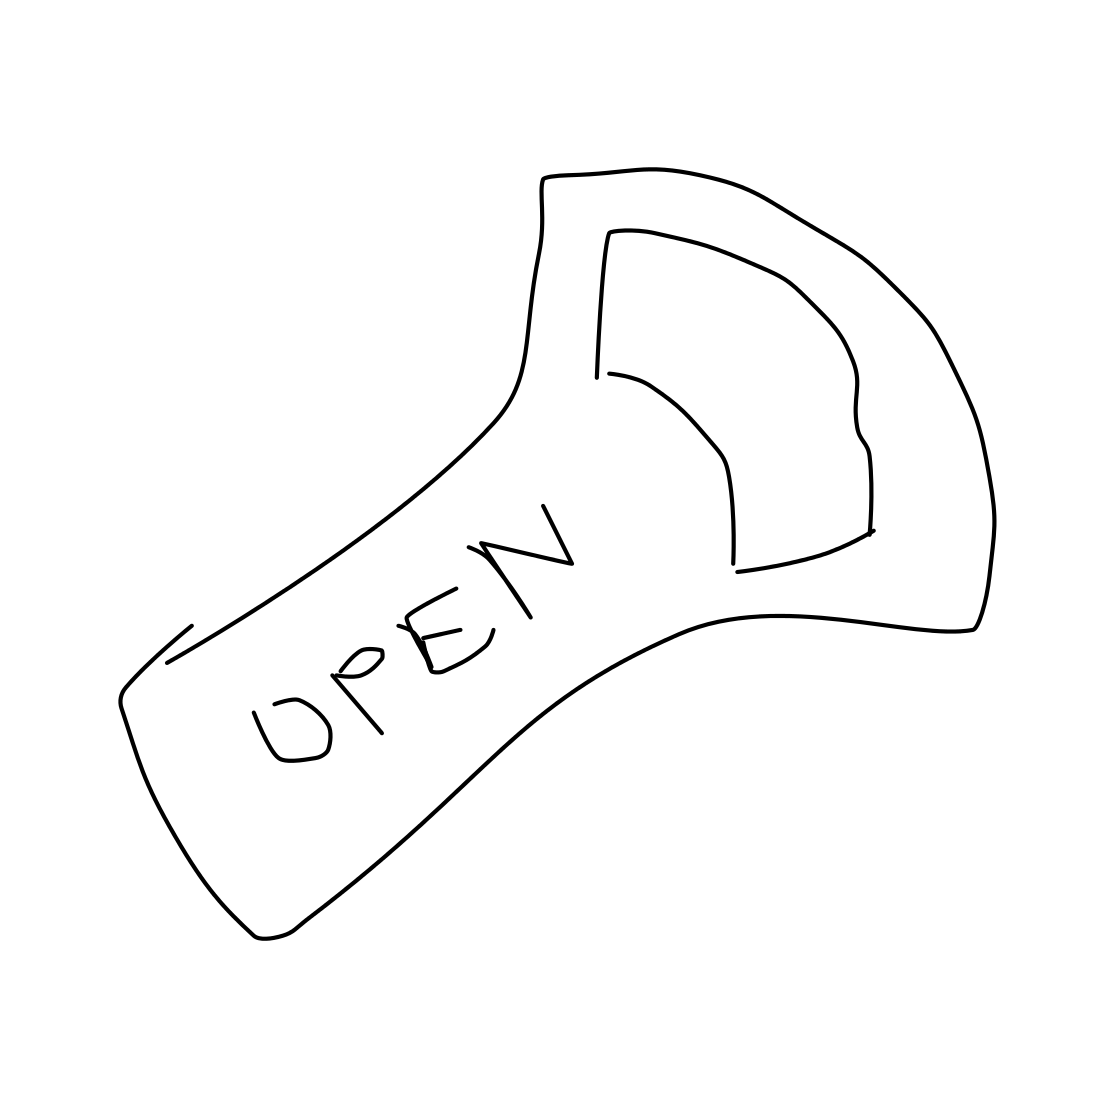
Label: bottle opener